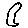
Label: moon